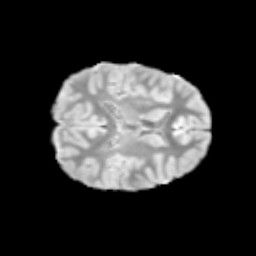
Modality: T2w
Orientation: axial
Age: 9
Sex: female
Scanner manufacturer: siemens
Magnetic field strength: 3 T
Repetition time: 3.8 s
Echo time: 0.07 s